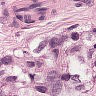
Metastatic tissue present: yes